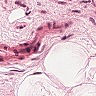
Metastatic tissue present: no